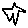
Label: star